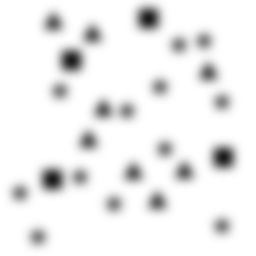
Squares: 4
Triangles: 8
Stars: 12
Total shapes: 24